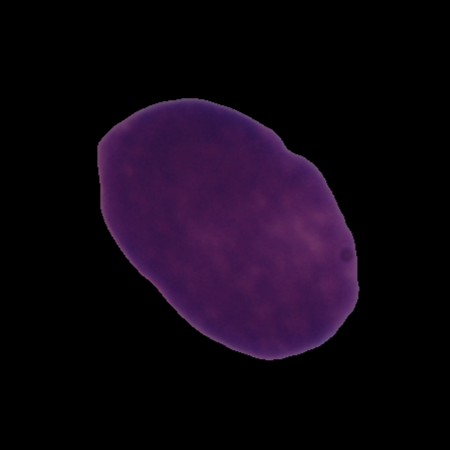
Label: cancer